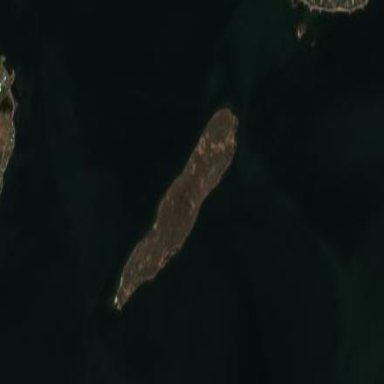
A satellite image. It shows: Image showing island.